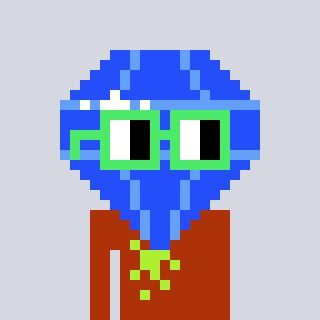
a pixel art character with square light green glasses, a blue diamond-shaped head and a hotbrown-colored body on a cool background